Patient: sex M, age 58
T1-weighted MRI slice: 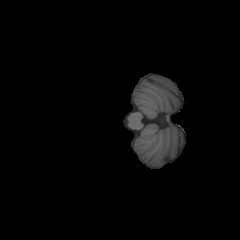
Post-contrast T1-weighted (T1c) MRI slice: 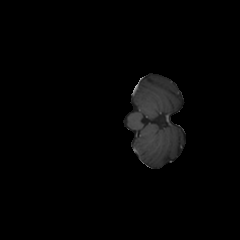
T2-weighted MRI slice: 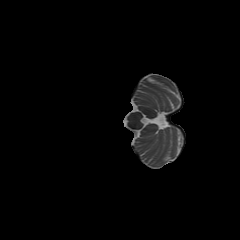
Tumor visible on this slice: no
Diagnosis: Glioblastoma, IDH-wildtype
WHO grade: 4